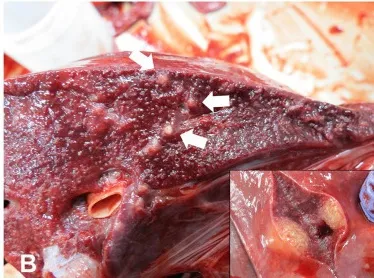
Representative gross lesions of a 25-day-old bottle nose dolphin. (B) Multiple nodules on the lungs (arrows).
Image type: medical_photograph (other_medical_photograph)